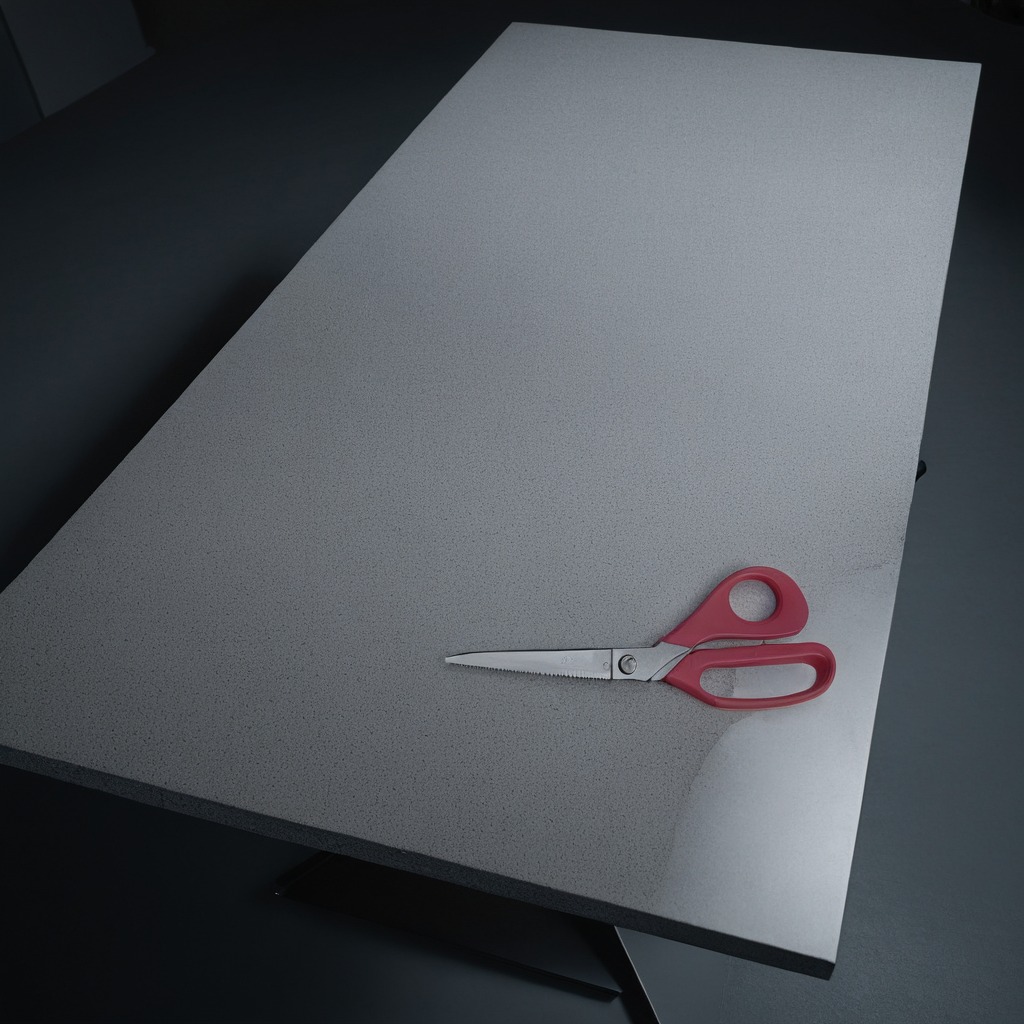
A scissor is lying on a clean granite table inside a workshop at night dim ambient light soft shadows worn but